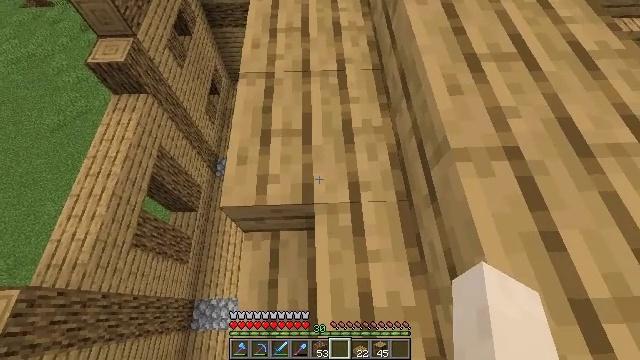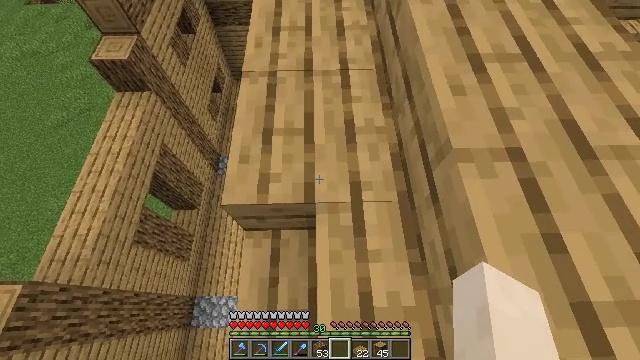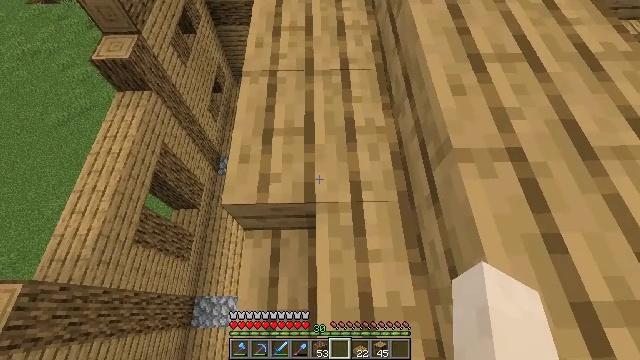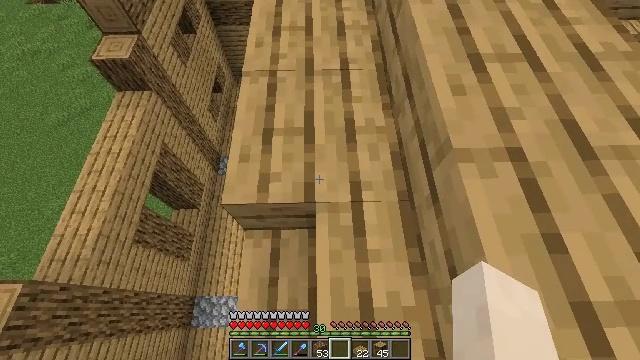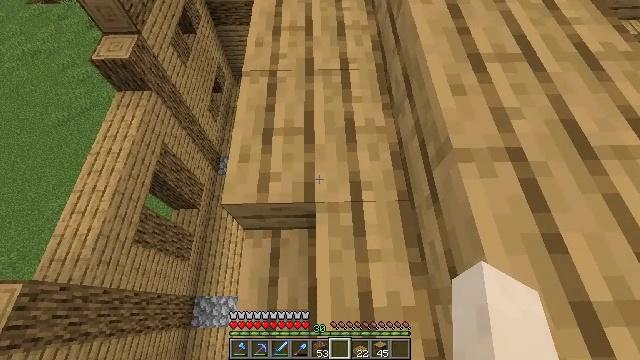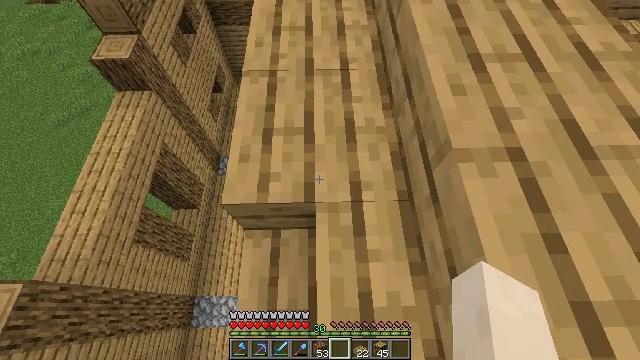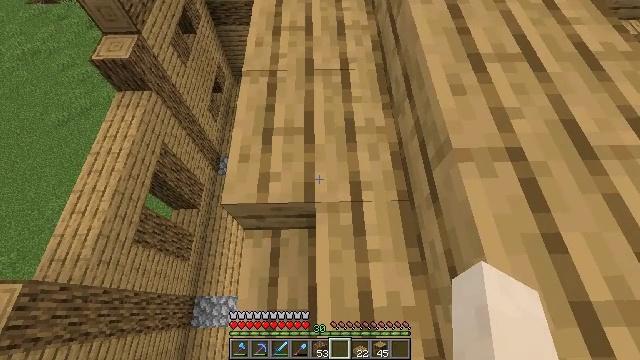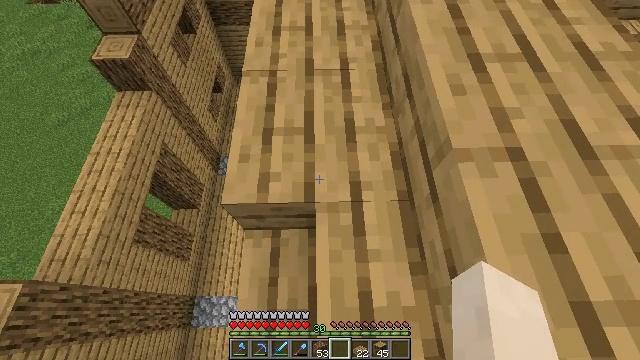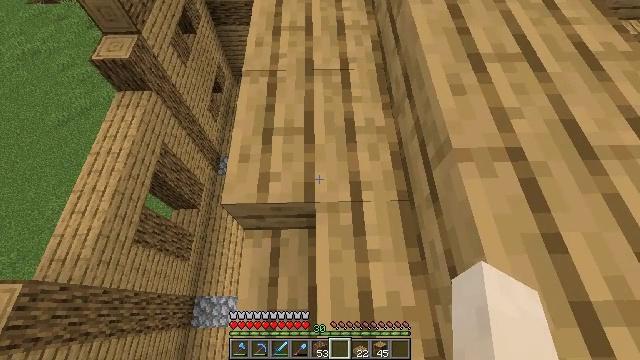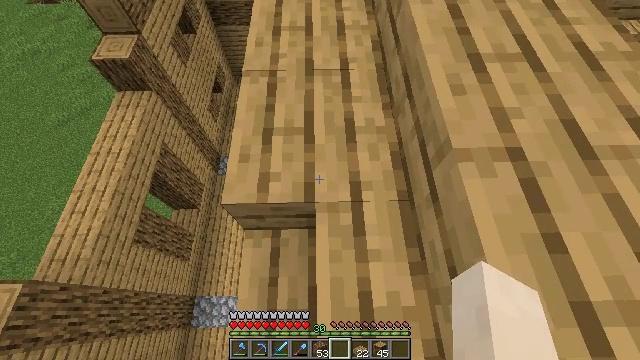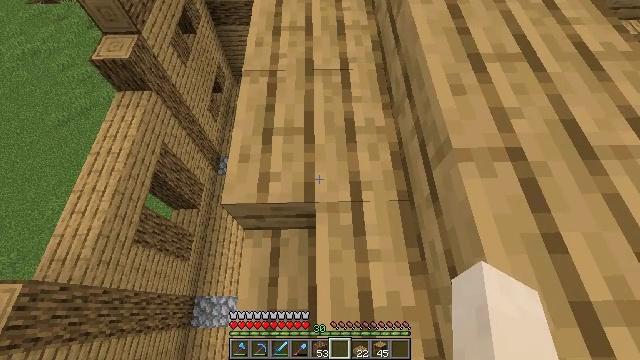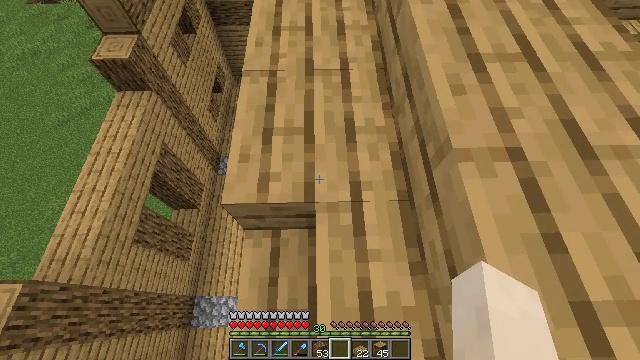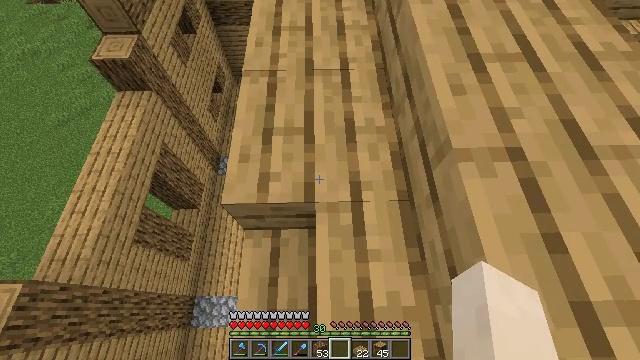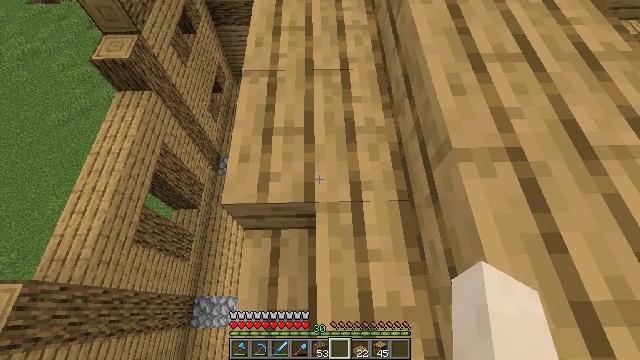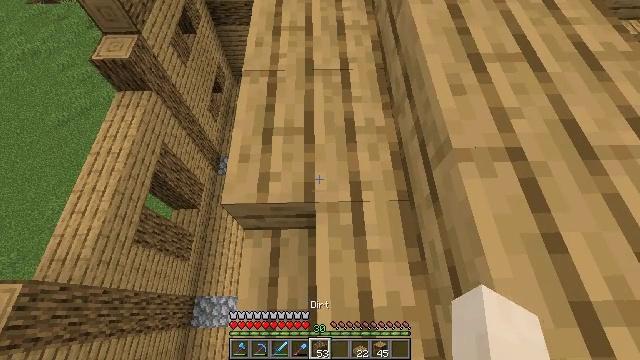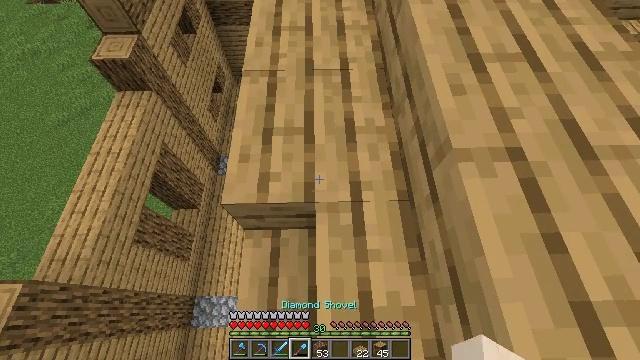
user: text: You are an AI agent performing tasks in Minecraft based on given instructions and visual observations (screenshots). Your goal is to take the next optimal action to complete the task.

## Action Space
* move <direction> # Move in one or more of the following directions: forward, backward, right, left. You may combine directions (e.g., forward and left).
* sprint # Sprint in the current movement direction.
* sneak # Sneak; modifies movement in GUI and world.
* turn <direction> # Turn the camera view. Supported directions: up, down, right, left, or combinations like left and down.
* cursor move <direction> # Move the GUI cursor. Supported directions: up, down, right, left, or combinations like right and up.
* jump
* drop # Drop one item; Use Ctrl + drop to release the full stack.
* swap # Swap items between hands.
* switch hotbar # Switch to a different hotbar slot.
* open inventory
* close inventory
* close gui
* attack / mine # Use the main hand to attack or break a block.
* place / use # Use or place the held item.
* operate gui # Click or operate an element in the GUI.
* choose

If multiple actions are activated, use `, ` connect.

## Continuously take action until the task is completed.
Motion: motion action
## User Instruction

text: Break the oak stairs.
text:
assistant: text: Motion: sneak
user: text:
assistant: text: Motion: sneak
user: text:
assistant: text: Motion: sneak
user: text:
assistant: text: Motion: sneak
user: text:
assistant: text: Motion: sneak
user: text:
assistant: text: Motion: sneak
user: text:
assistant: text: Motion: sneak
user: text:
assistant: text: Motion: sneak
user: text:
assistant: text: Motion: sneak
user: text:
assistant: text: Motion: sneak
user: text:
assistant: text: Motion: sneak
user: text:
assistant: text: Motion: sneak
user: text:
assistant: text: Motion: sneak
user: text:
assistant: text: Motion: sneak
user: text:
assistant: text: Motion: sneak
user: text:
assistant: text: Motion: sneak
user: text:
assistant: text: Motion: sneak
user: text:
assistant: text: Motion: sneak
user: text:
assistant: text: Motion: sneak
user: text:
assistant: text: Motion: sneak
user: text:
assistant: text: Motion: sneak
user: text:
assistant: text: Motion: sneak
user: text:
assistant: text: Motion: sneak
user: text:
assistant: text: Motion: sneak
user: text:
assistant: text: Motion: sneak
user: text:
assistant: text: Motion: sneak
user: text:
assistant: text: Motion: sneak
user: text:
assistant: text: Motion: sneak
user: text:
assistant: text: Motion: sneak
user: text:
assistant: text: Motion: sneak